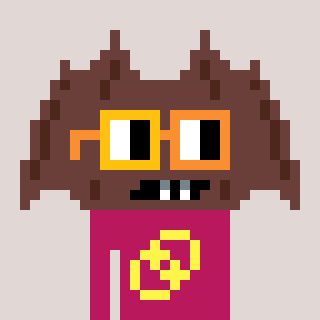
a pixel art character with square yellow and orange glasses, a bat-shaped head and a darkpink-colored body on a warm background